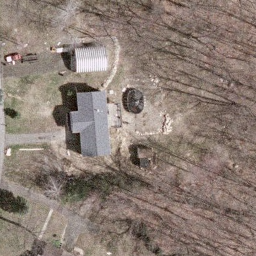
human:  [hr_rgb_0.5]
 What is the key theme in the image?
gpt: sparse residential